Question: I am creating a game in Xcode-6-GM-Seed and am having an issue that the home button is not showing up in the simulator.
I need to be able to press the home button to be able to quickly delete the app from the phone but am not seeing the home button.
How do I get around this? Is there some sort of command to use or do I need to do it programmatically until they add the home button? Is there another way to delete the app and it's content?

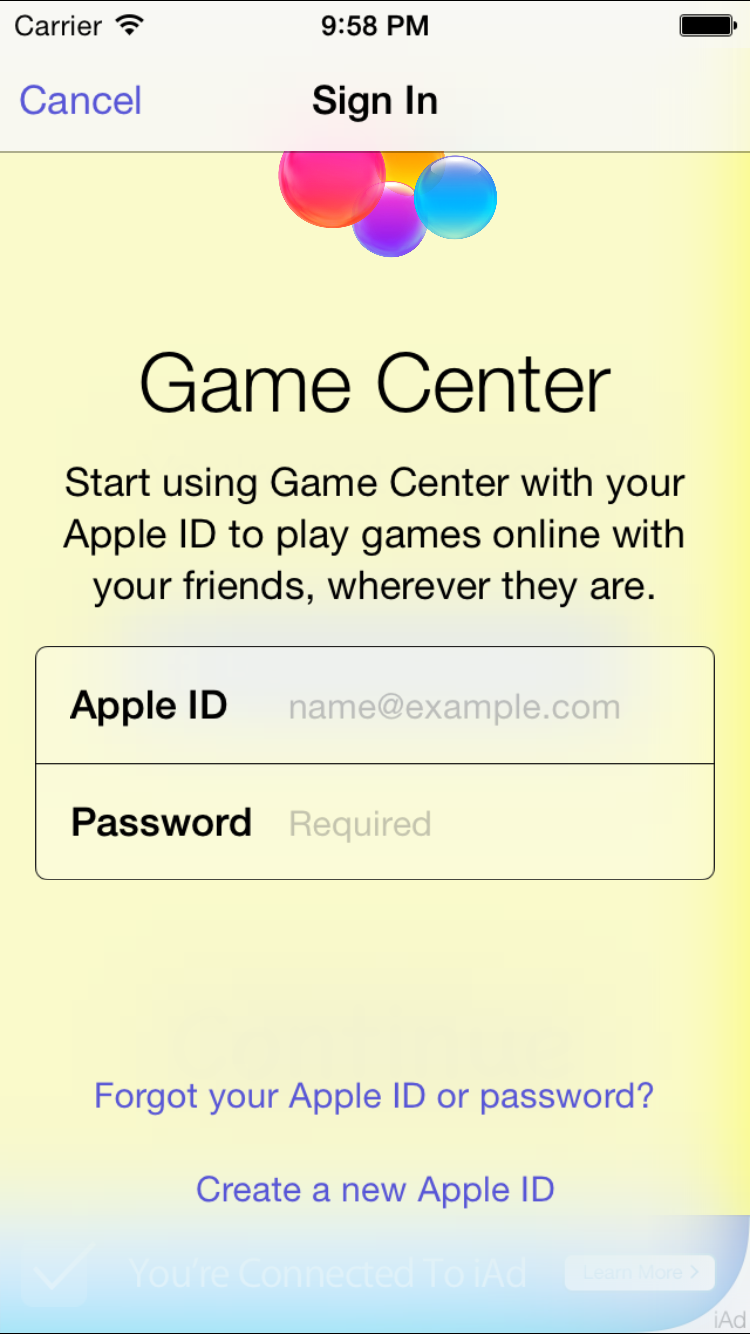
Answer: Use Command + Shift + H for pressing Home button.
You can also choose "Reset Content and Settings" to erase the App.